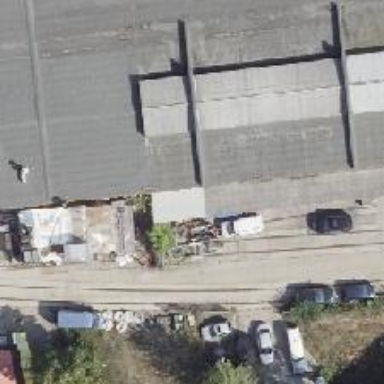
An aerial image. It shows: Abandoned railway spur with one track. This historic industrial railway used to be electrified with contact line.